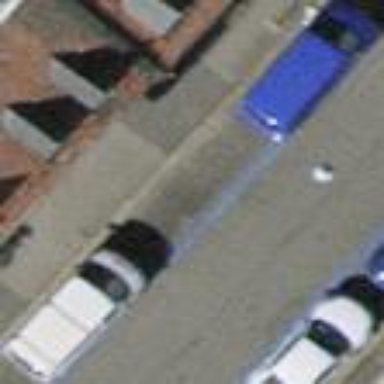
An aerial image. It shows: Parking lane area.